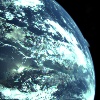
Label: cloud